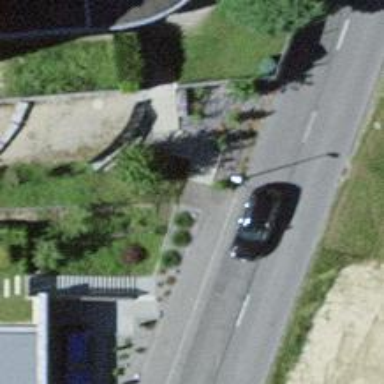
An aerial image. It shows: Sidewalk.